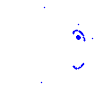
Particle: pion